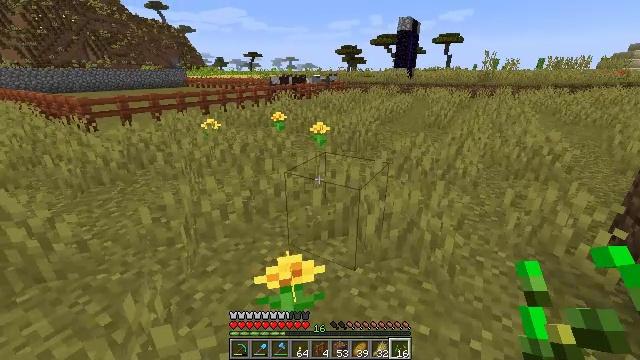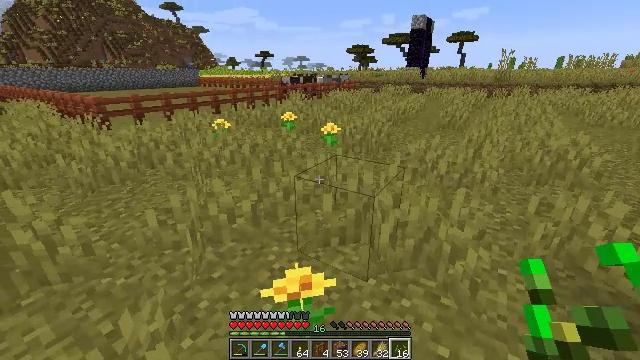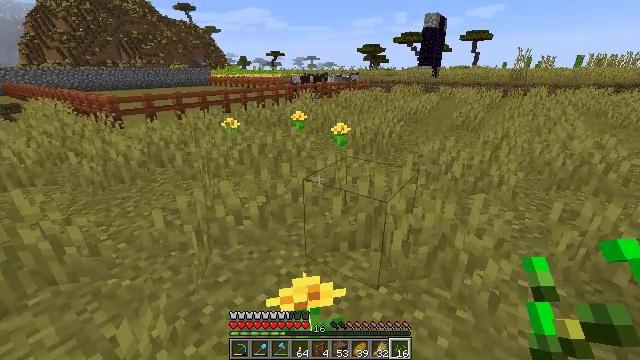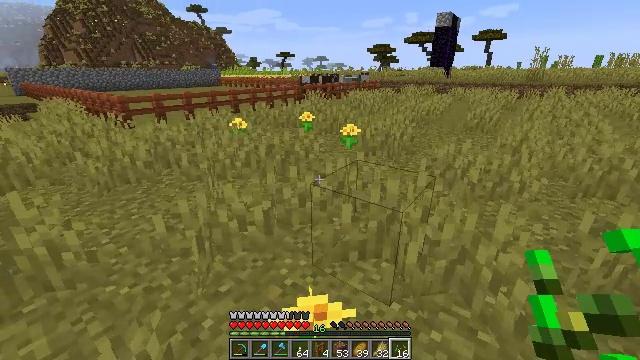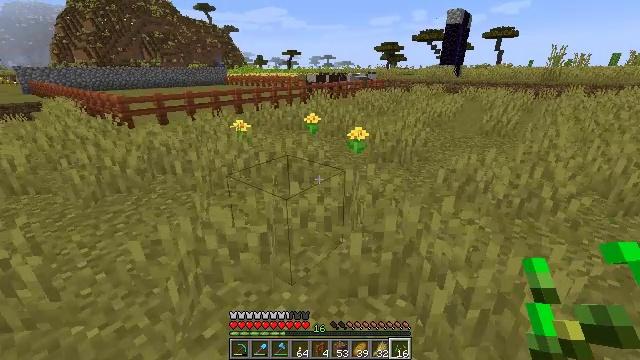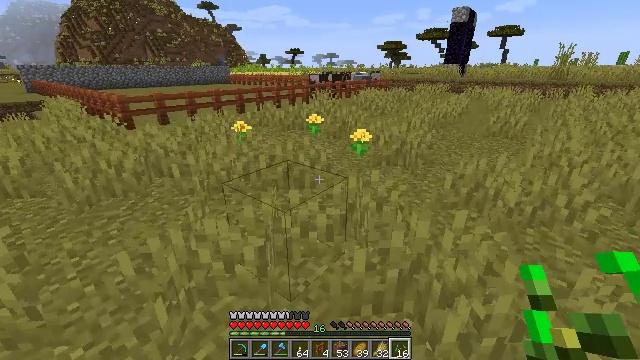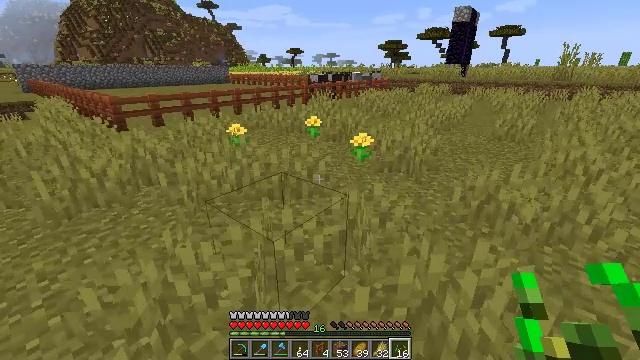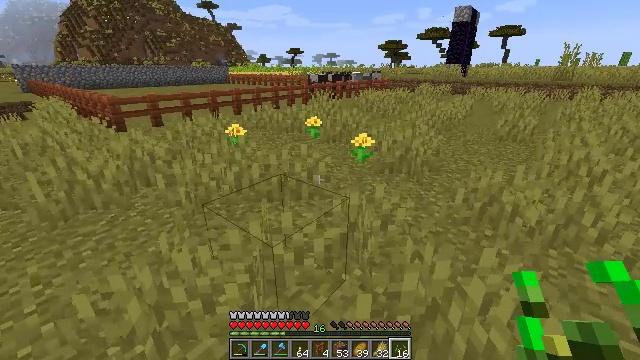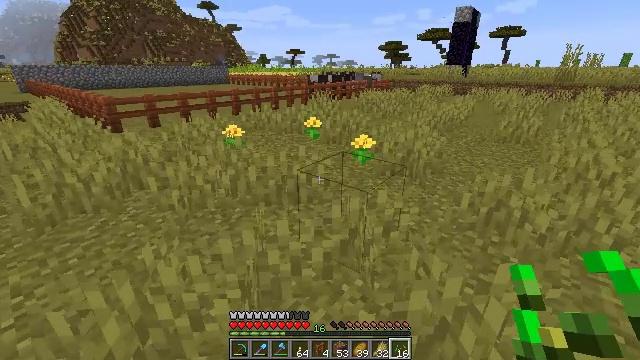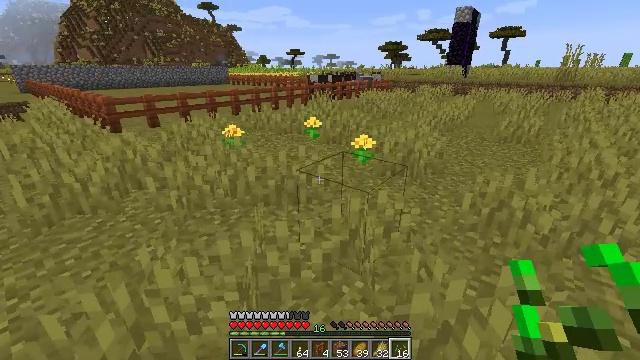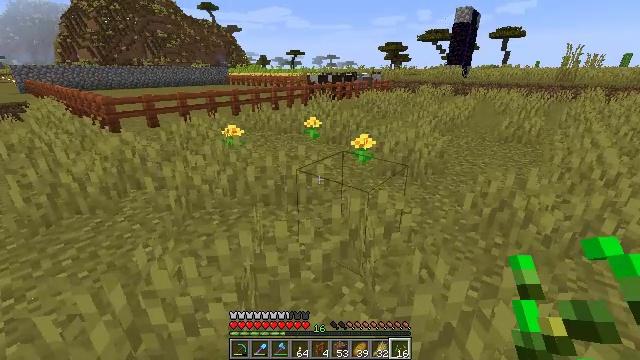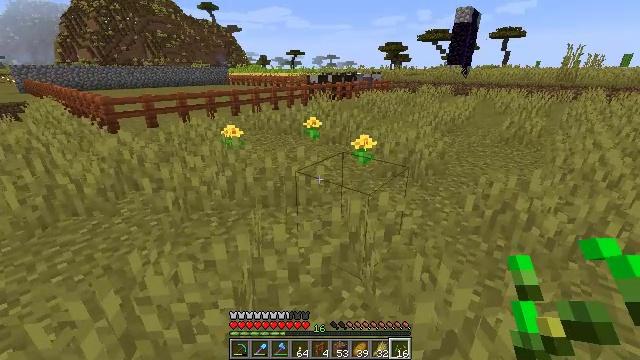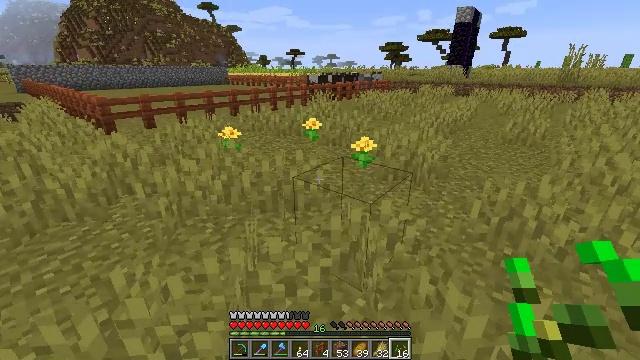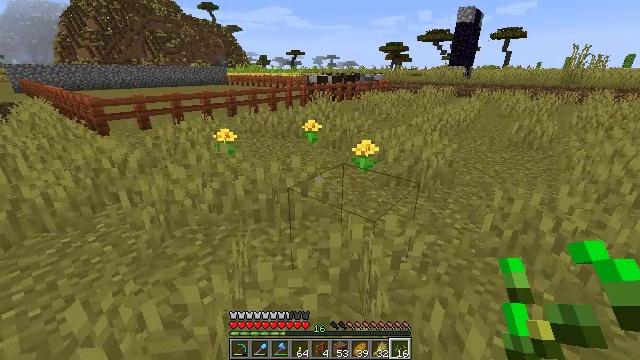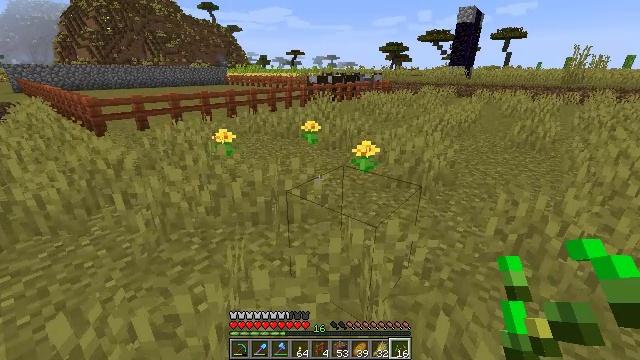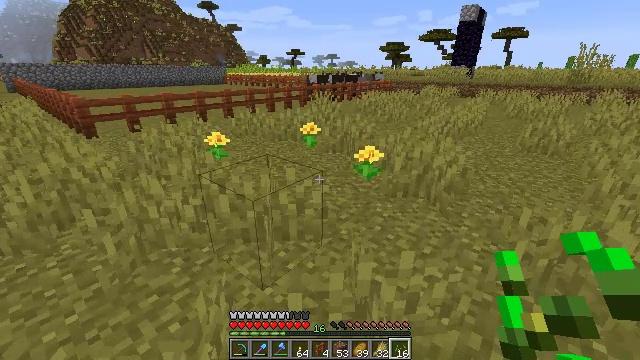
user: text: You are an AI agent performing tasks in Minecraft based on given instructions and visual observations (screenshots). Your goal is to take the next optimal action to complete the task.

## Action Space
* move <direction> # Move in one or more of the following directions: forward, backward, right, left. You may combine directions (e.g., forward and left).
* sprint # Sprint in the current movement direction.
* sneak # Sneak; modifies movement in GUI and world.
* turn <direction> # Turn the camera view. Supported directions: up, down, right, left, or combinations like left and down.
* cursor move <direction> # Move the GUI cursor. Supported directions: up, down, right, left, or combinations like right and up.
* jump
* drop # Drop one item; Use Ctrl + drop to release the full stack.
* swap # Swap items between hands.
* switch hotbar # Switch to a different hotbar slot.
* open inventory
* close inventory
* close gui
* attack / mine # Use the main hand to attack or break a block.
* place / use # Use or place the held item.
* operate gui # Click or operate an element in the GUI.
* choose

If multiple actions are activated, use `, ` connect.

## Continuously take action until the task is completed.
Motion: motion action
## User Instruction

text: Mine the acacia fence.
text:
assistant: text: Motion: move forward, turn left
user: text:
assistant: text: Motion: move forward, turn left
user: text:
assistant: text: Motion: move forward, turn left
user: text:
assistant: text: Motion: move forward, turn left
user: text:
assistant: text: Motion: move forward
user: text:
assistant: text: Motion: move forward
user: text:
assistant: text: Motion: no_op
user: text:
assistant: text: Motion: no_op
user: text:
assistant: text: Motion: no_op
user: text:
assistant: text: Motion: no_op
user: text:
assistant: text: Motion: move forward
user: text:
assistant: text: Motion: move forward
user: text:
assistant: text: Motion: move forward
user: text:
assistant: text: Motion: move forward
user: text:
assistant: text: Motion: move forward
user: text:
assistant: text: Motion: move forward
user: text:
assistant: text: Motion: move forward
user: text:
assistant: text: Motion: move forward
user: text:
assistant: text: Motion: move forward
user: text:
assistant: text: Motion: move forward
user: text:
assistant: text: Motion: move forward
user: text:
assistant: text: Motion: no_op
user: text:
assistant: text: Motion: no_op
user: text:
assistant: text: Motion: no_op
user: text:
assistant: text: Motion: turn left
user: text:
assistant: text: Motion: move left, turn left
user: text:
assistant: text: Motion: move forward and move left, turn left
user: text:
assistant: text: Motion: move forward and move left
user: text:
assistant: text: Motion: move forward and move left
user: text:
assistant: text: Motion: move forward and move left